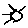
Label: sun